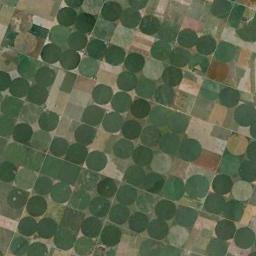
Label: circular_farmland